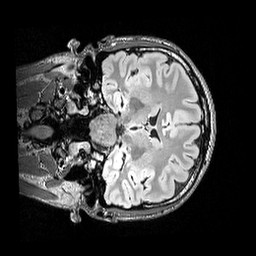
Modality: FLAIR
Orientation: coronal
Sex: male
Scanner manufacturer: siemens
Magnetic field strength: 3 T
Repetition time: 5 s
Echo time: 0.395 s